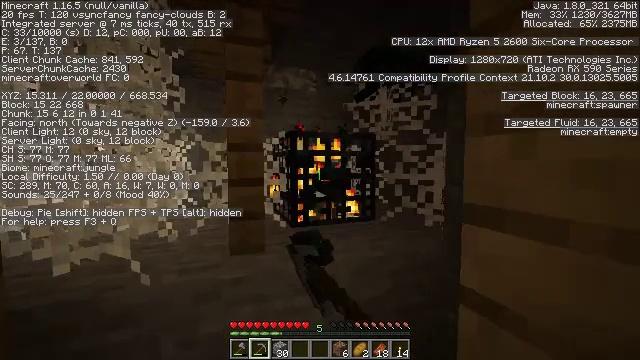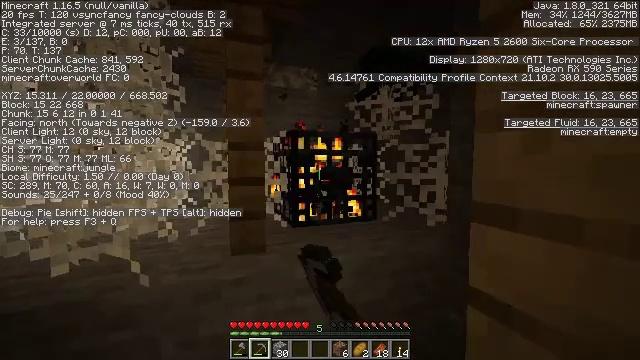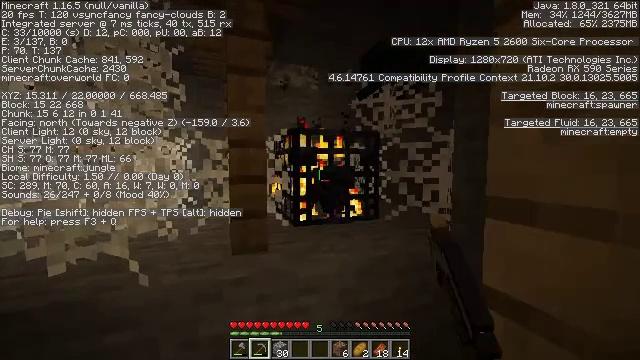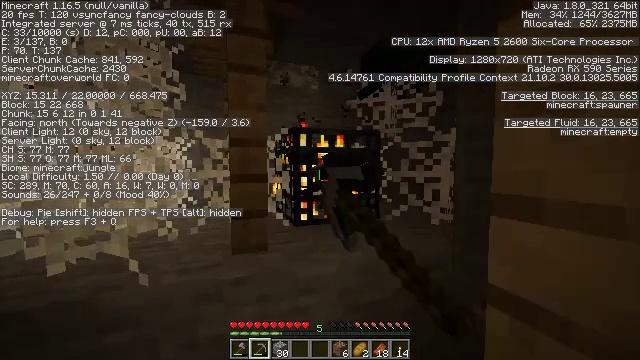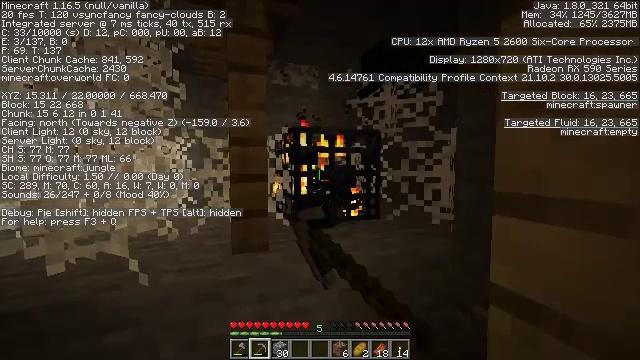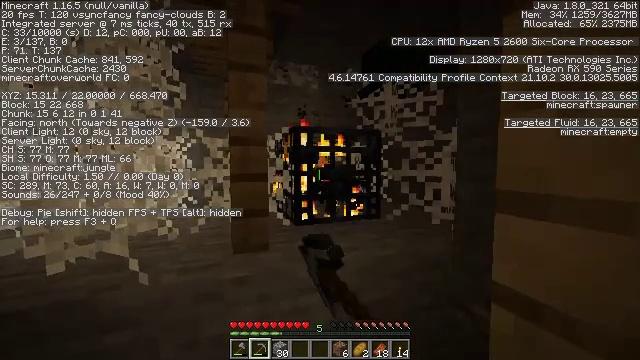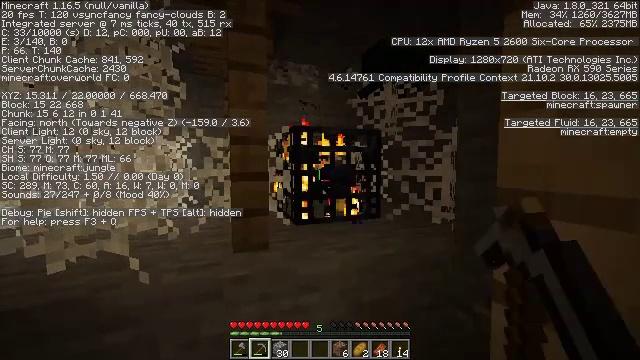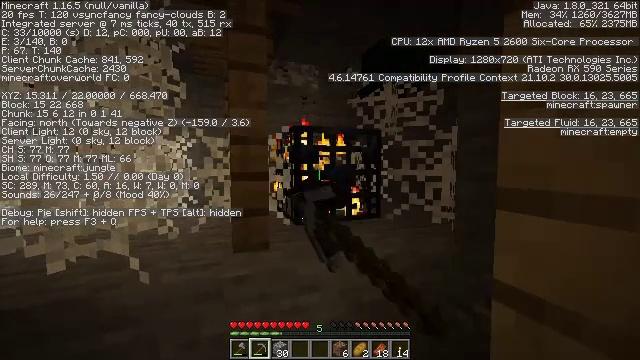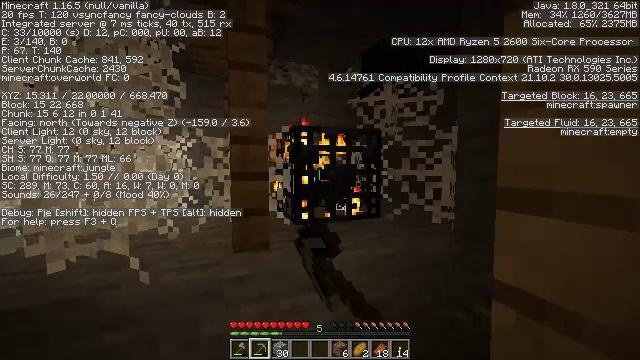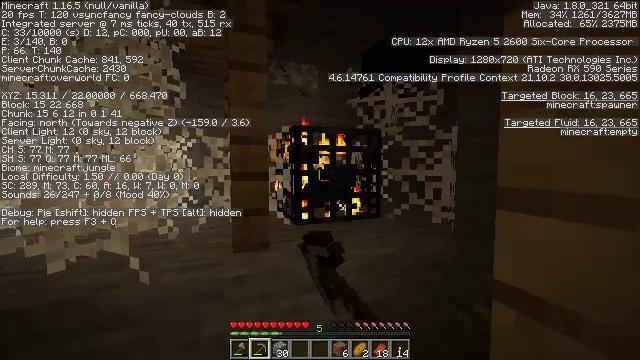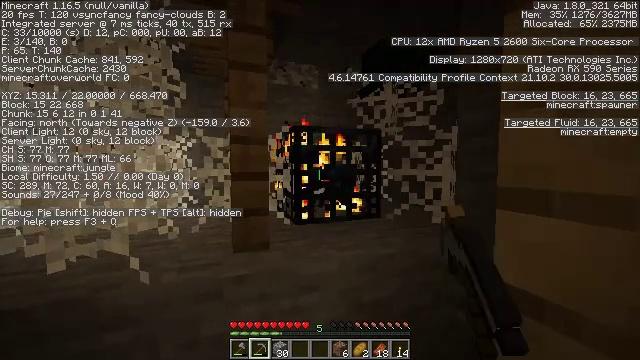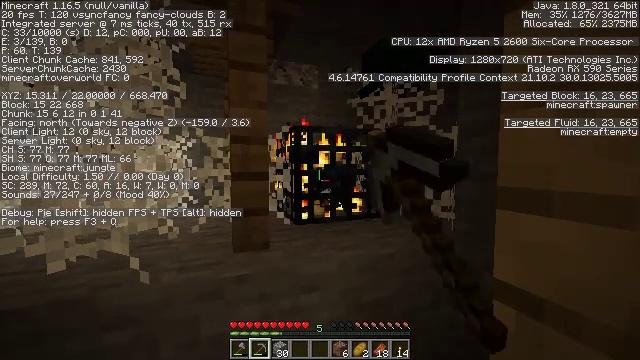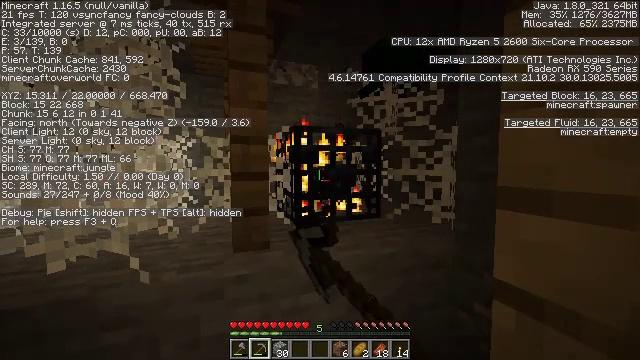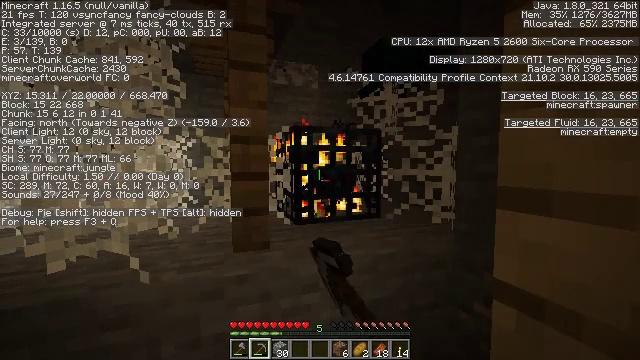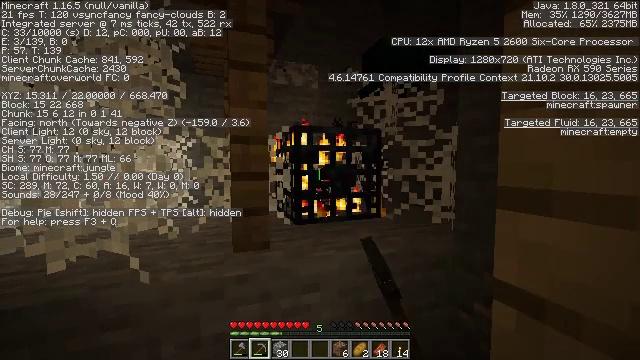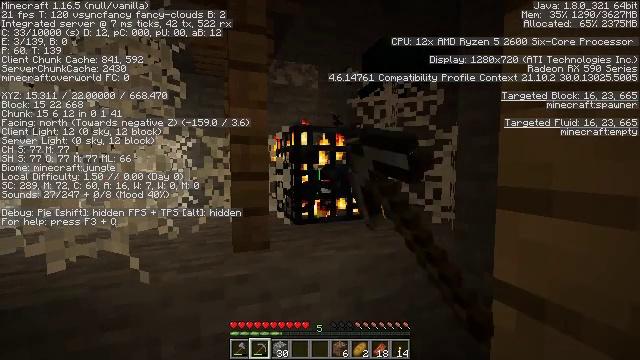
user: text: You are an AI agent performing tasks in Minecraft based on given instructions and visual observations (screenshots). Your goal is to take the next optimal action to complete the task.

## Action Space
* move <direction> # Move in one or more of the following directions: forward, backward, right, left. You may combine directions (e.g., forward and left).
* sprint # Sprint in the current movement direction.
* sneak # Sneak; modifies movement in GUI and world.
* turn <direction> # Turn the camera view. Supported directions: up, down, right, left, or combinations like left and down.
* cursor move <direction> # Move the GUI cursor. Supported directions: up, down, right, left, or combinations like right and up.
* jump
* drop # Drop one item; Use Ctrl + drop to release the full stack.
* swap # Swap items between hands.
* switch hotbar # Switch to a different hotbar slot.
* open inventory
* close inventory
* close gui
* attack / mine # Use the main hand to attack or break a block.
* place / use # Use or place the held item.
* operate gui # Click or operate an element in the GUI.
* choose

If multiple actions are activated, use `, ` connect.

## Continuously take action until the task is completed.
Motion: motion action
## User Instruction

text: Stop mobs spawning by breaking the spawner.
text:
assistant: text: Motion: attack / mine
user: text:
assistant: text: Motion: attack / mine
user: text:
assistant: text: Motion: attack / mine
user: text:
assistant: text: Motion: attack / mine
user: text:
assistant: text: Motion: attack / mine
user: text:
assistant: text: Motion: attack / mine
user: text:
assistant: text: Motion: attack / mine
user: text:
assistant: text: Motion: attack / mine
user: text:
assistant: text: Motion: attack / mine
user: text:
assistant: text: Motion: attack / mine
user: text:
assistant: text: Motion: attack / mine
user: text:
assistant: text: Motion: attack / mine
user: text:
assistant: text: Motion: attack / mine
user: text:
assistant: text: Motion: attack / mine
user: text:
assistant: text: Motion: attack / mine
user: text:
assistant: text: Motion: attack / mine
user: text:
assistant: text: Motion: attack / mine
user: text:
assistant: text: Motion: attack / mine
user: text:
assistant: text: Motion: attack / mine
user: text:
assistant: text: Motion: attack / mine
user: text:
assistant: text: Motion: attack / mine
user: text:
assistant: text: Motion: attack / mine
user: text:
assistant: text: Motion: attack / mine
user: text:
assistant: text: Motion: attack / mine
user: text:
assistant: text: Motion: attack / mine
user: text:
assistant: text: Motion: attack / mine
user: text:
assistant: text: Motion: attack / mine
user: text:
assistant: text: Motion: attack / mine
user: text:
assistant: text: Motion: attack / mine
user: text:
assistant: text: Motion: attack / mine